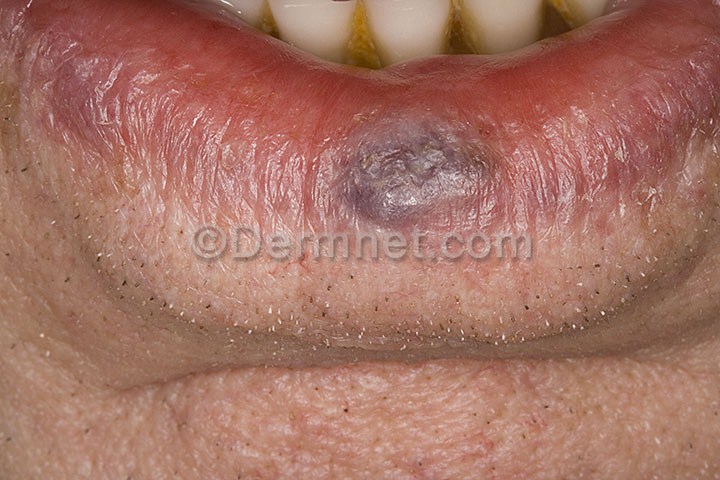
Disease: Vascular Tumors